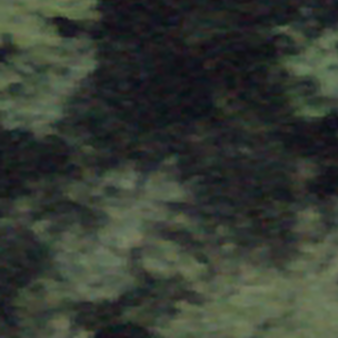
Label: other